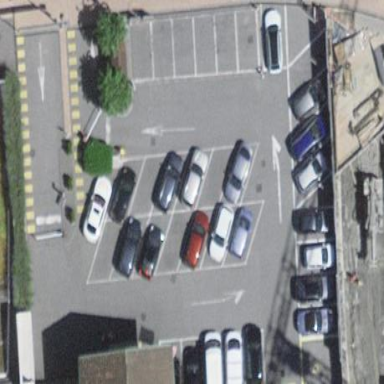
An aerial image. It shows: Parking area with asphalt surface.